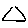
Label: triangle